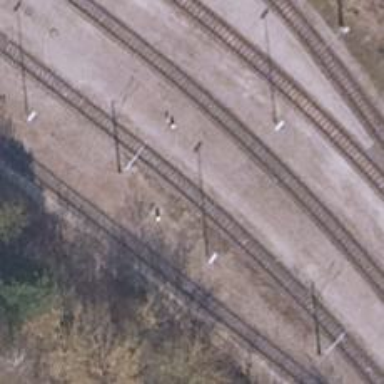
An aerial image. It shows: Railway yard.